I will show an image sequence of human cooking. I have annotated the images with numbered circles. Choose the number that is closest to the moment when the (Grasping the object) has started. You are a five-time world champion in this game. Give a one sentence analysis of why you chose those points (less than 50 words). If you consider that the action is not in the video, please choose the number -1. Provide your answer at the end in a json file of this format: {"points": []}
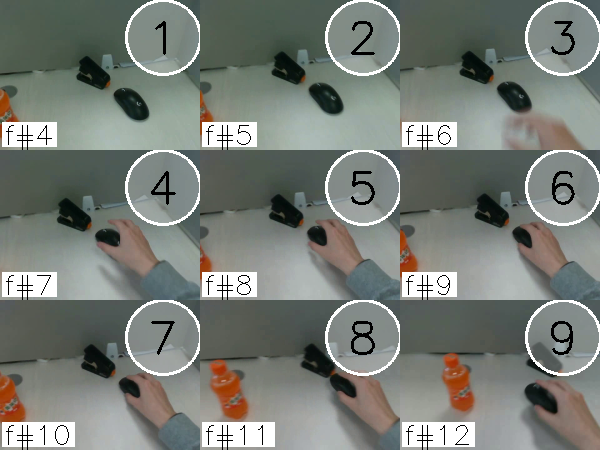
Frame 6 shows the clearest moment of hand-object contact.
{"points": [6]}